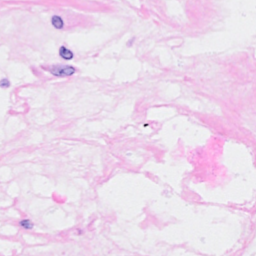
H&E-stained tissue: Breast